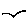
Label: bird